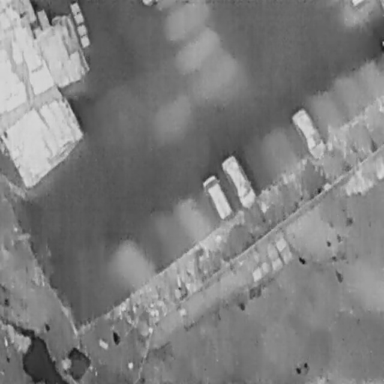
There are three Cars in the infrared image.